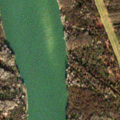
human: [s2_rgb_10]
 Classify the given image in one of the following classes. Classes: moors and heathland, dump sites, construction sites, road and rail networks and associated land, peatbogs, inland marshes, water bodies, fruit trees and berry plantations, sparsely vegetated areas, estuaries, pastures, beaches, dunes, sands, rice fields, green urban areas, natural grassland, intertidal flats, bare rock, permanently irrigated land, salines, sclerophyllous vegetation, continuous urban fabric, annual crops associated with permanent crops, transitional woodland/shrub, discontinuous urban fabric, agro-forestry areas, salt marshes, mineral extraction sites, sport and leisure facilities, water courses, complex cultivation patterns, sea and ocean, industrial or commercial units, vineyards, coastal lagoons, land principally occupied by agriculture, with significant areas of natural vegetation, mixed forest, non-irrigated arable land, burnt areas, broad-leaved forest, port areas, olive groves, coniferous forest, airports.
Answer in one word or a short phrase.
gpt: broad-leaved forest, transitional woodland/shrub, water courses